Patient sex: M
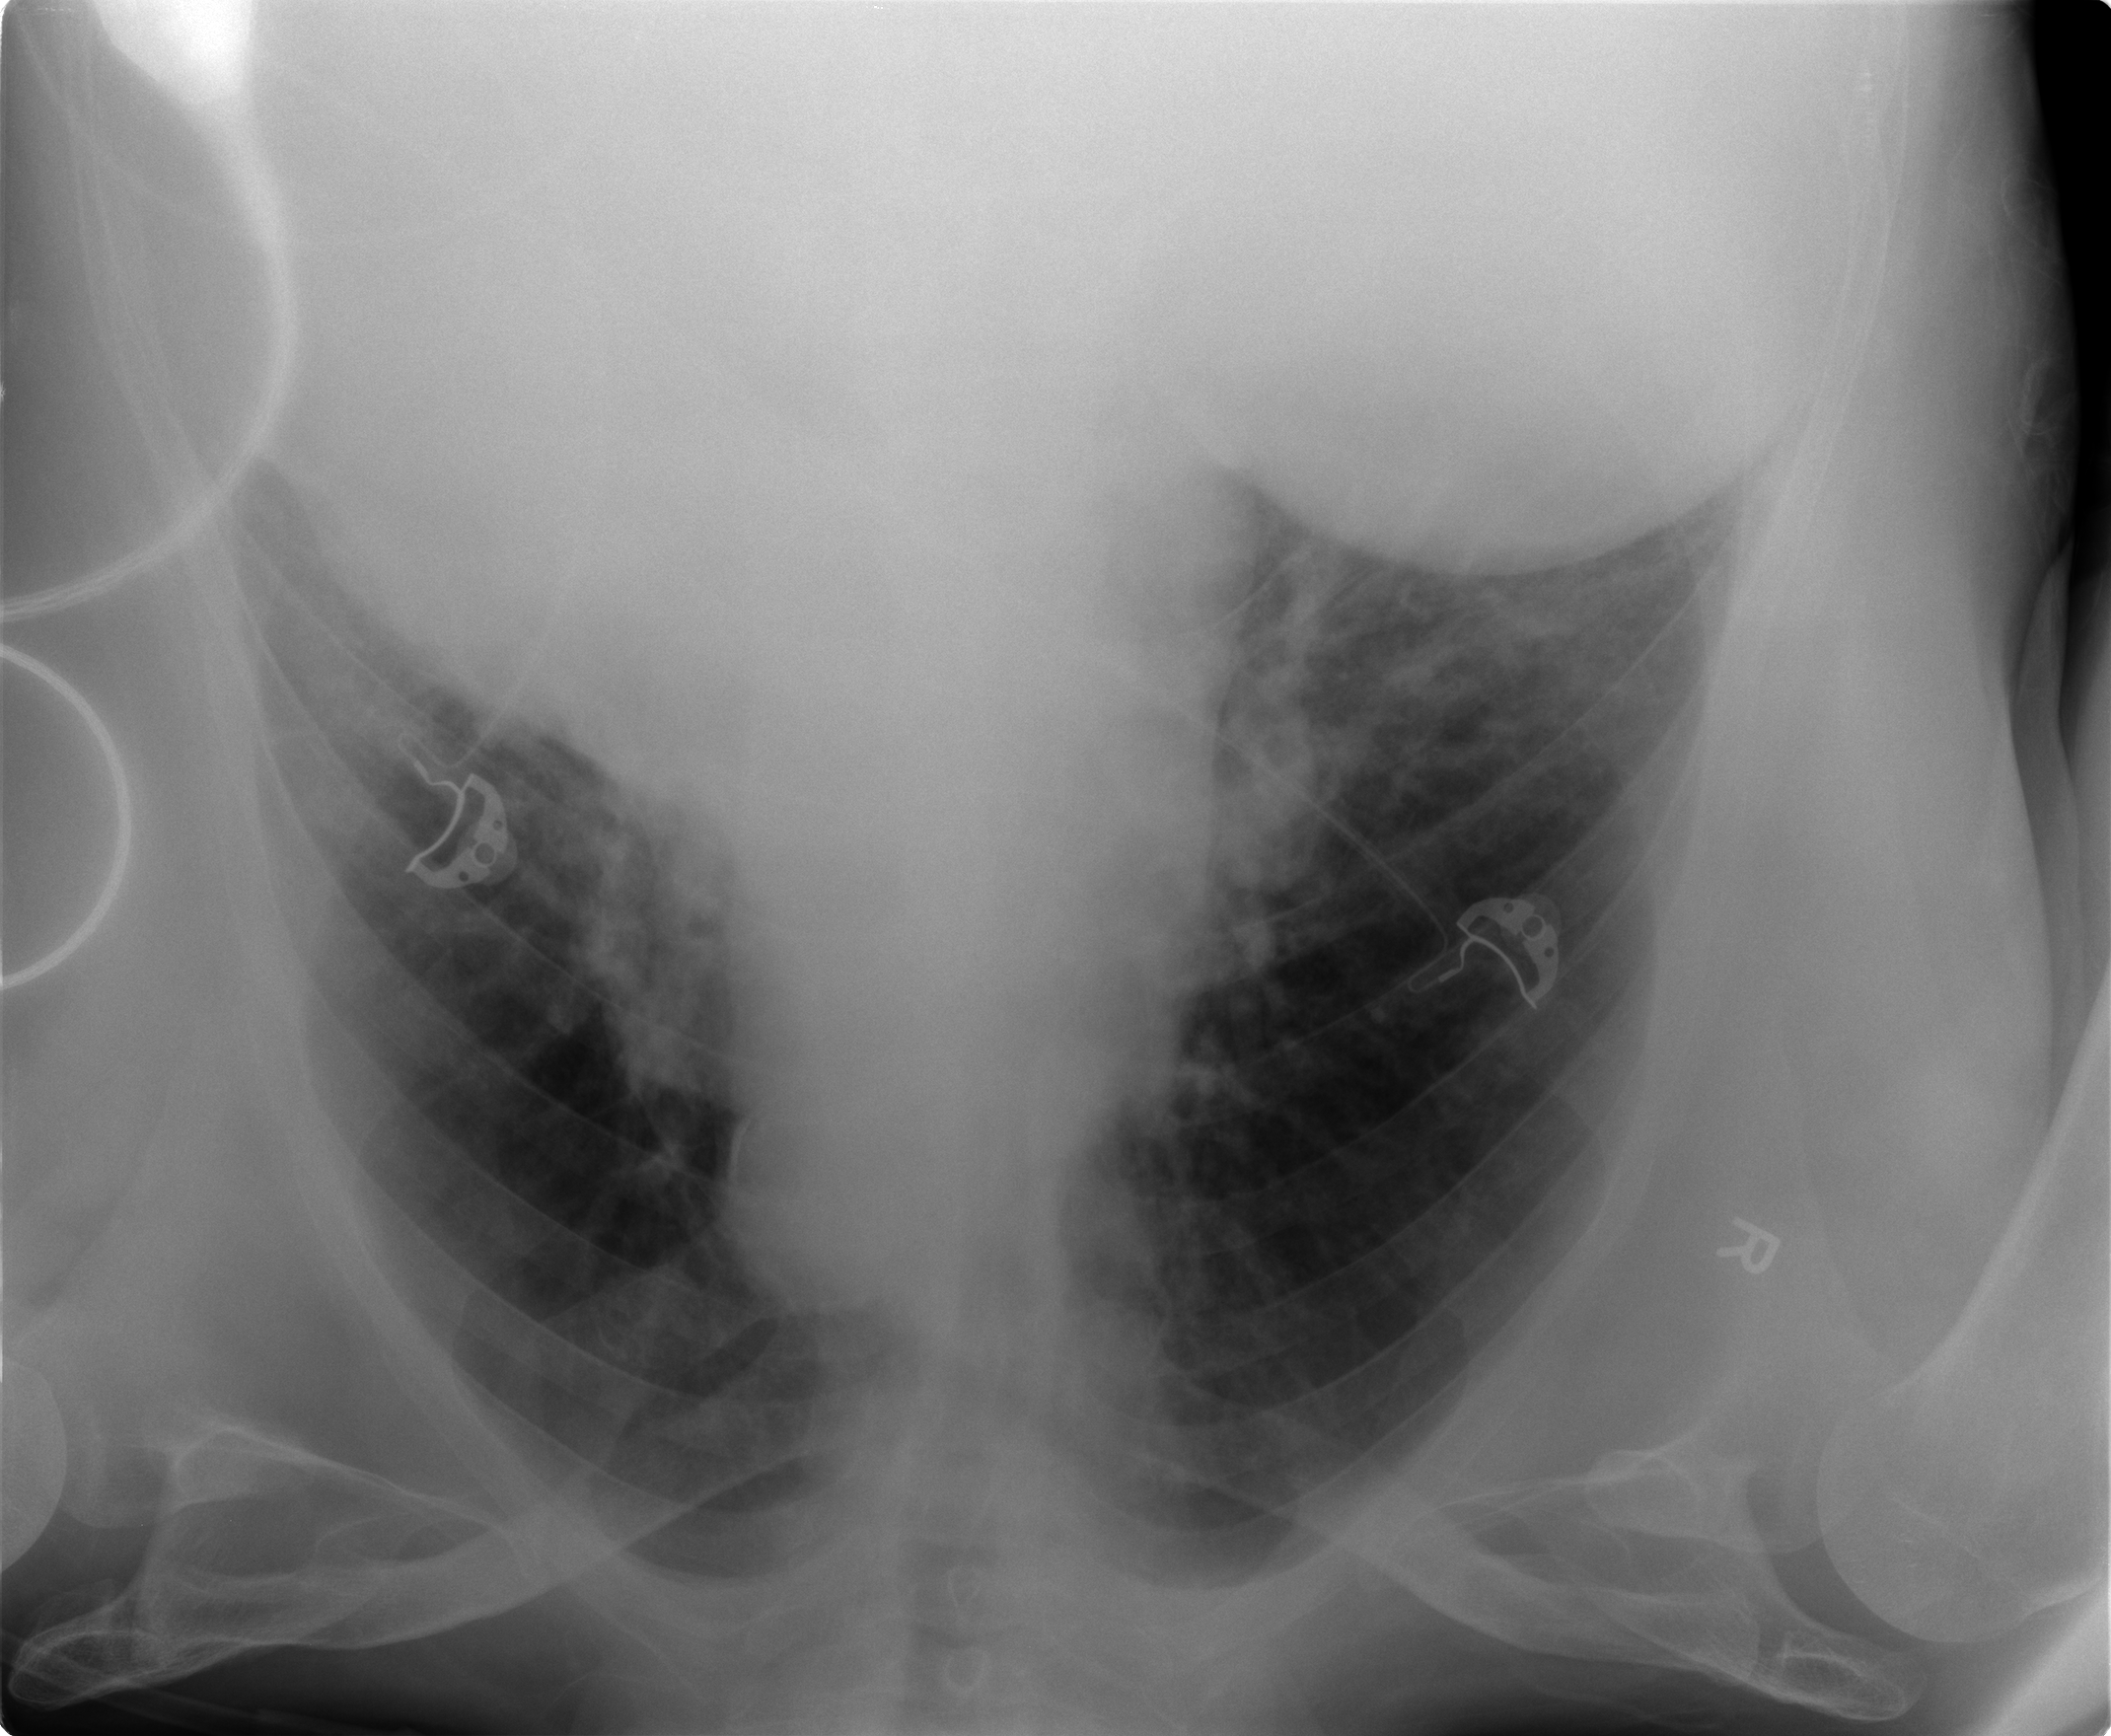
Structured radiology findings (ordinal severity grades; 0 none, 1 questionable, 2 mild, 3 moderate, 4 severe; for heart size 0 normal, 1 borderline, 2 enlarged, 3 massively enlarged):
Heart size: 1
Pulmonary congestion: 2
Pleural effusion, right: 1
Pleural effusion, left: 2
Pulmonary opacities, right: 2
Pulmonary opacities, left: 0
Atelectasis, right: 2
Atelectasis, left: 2